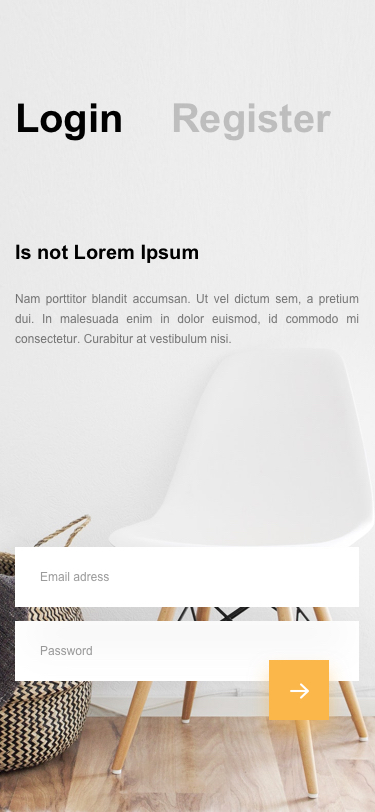
Text in this UI design:
Password
Email adress
Login
Register
Nam porttitor blandit accumsan. Ut vel dictum sem, a pretium dui. In malesuada enim in dolor euismod, id commodo mi consectetur. Curabitur at vestibulum nisi.
Is not Lorem Ipsum